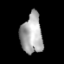
Tissue: lung
Cell type: Epithelial cells
Senescence score: 0.2345
Nuclear area (px): 851
Mean DAPI intensity: 168.537